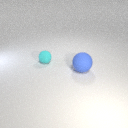
large blue rubber sphere to the right of small cyan rubber sphere